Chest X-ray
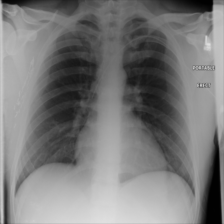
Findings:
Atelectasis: negative
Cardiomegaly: negative
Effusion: negative
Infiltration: negative
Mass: negative
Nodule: negative
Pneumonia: negative
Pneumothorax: positive
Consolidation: negative
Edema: negative
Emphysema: negative
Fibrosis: negative
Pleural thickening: negative
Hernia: negative